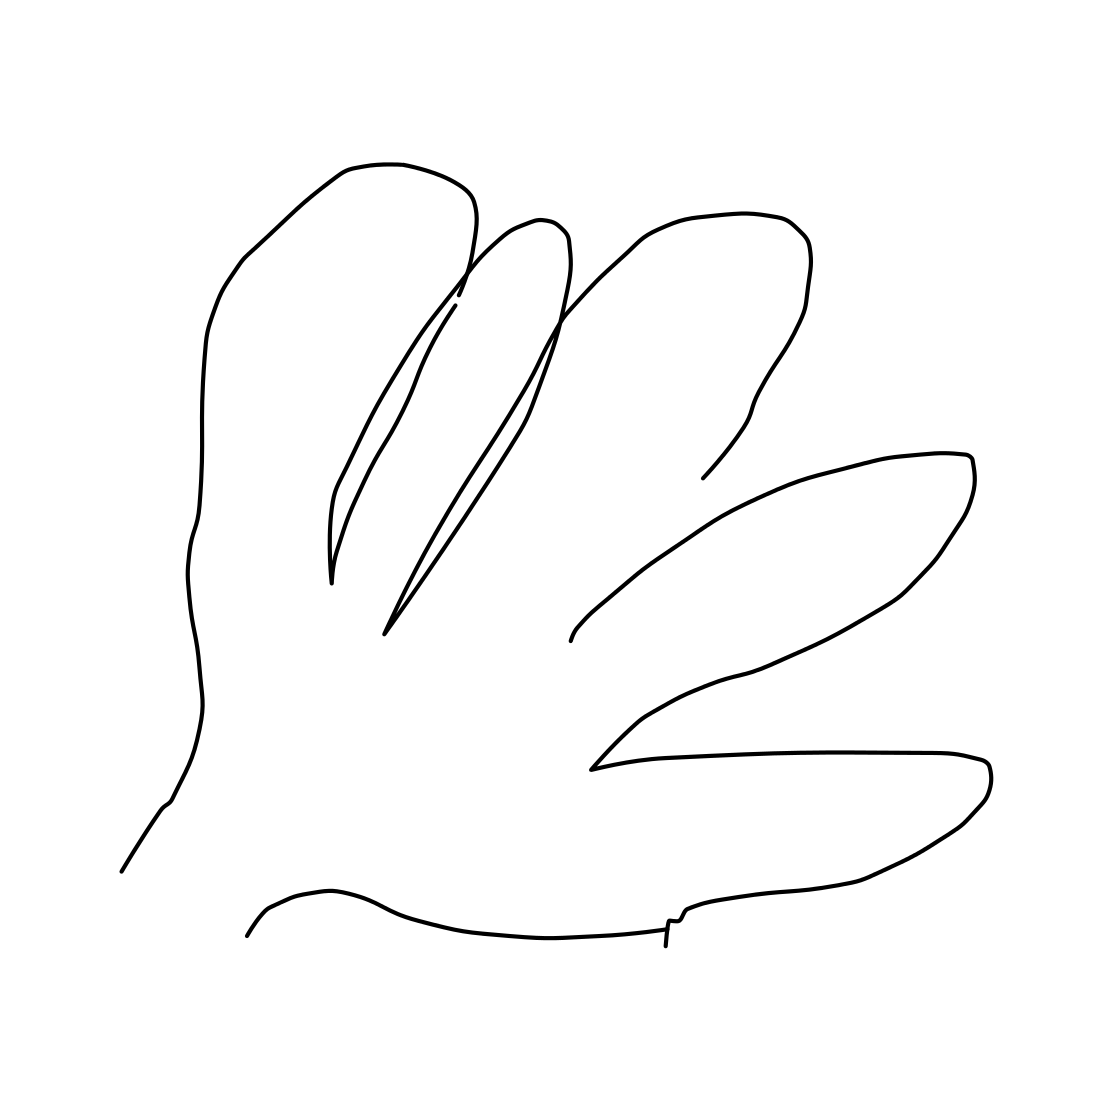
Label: hand